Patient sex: M
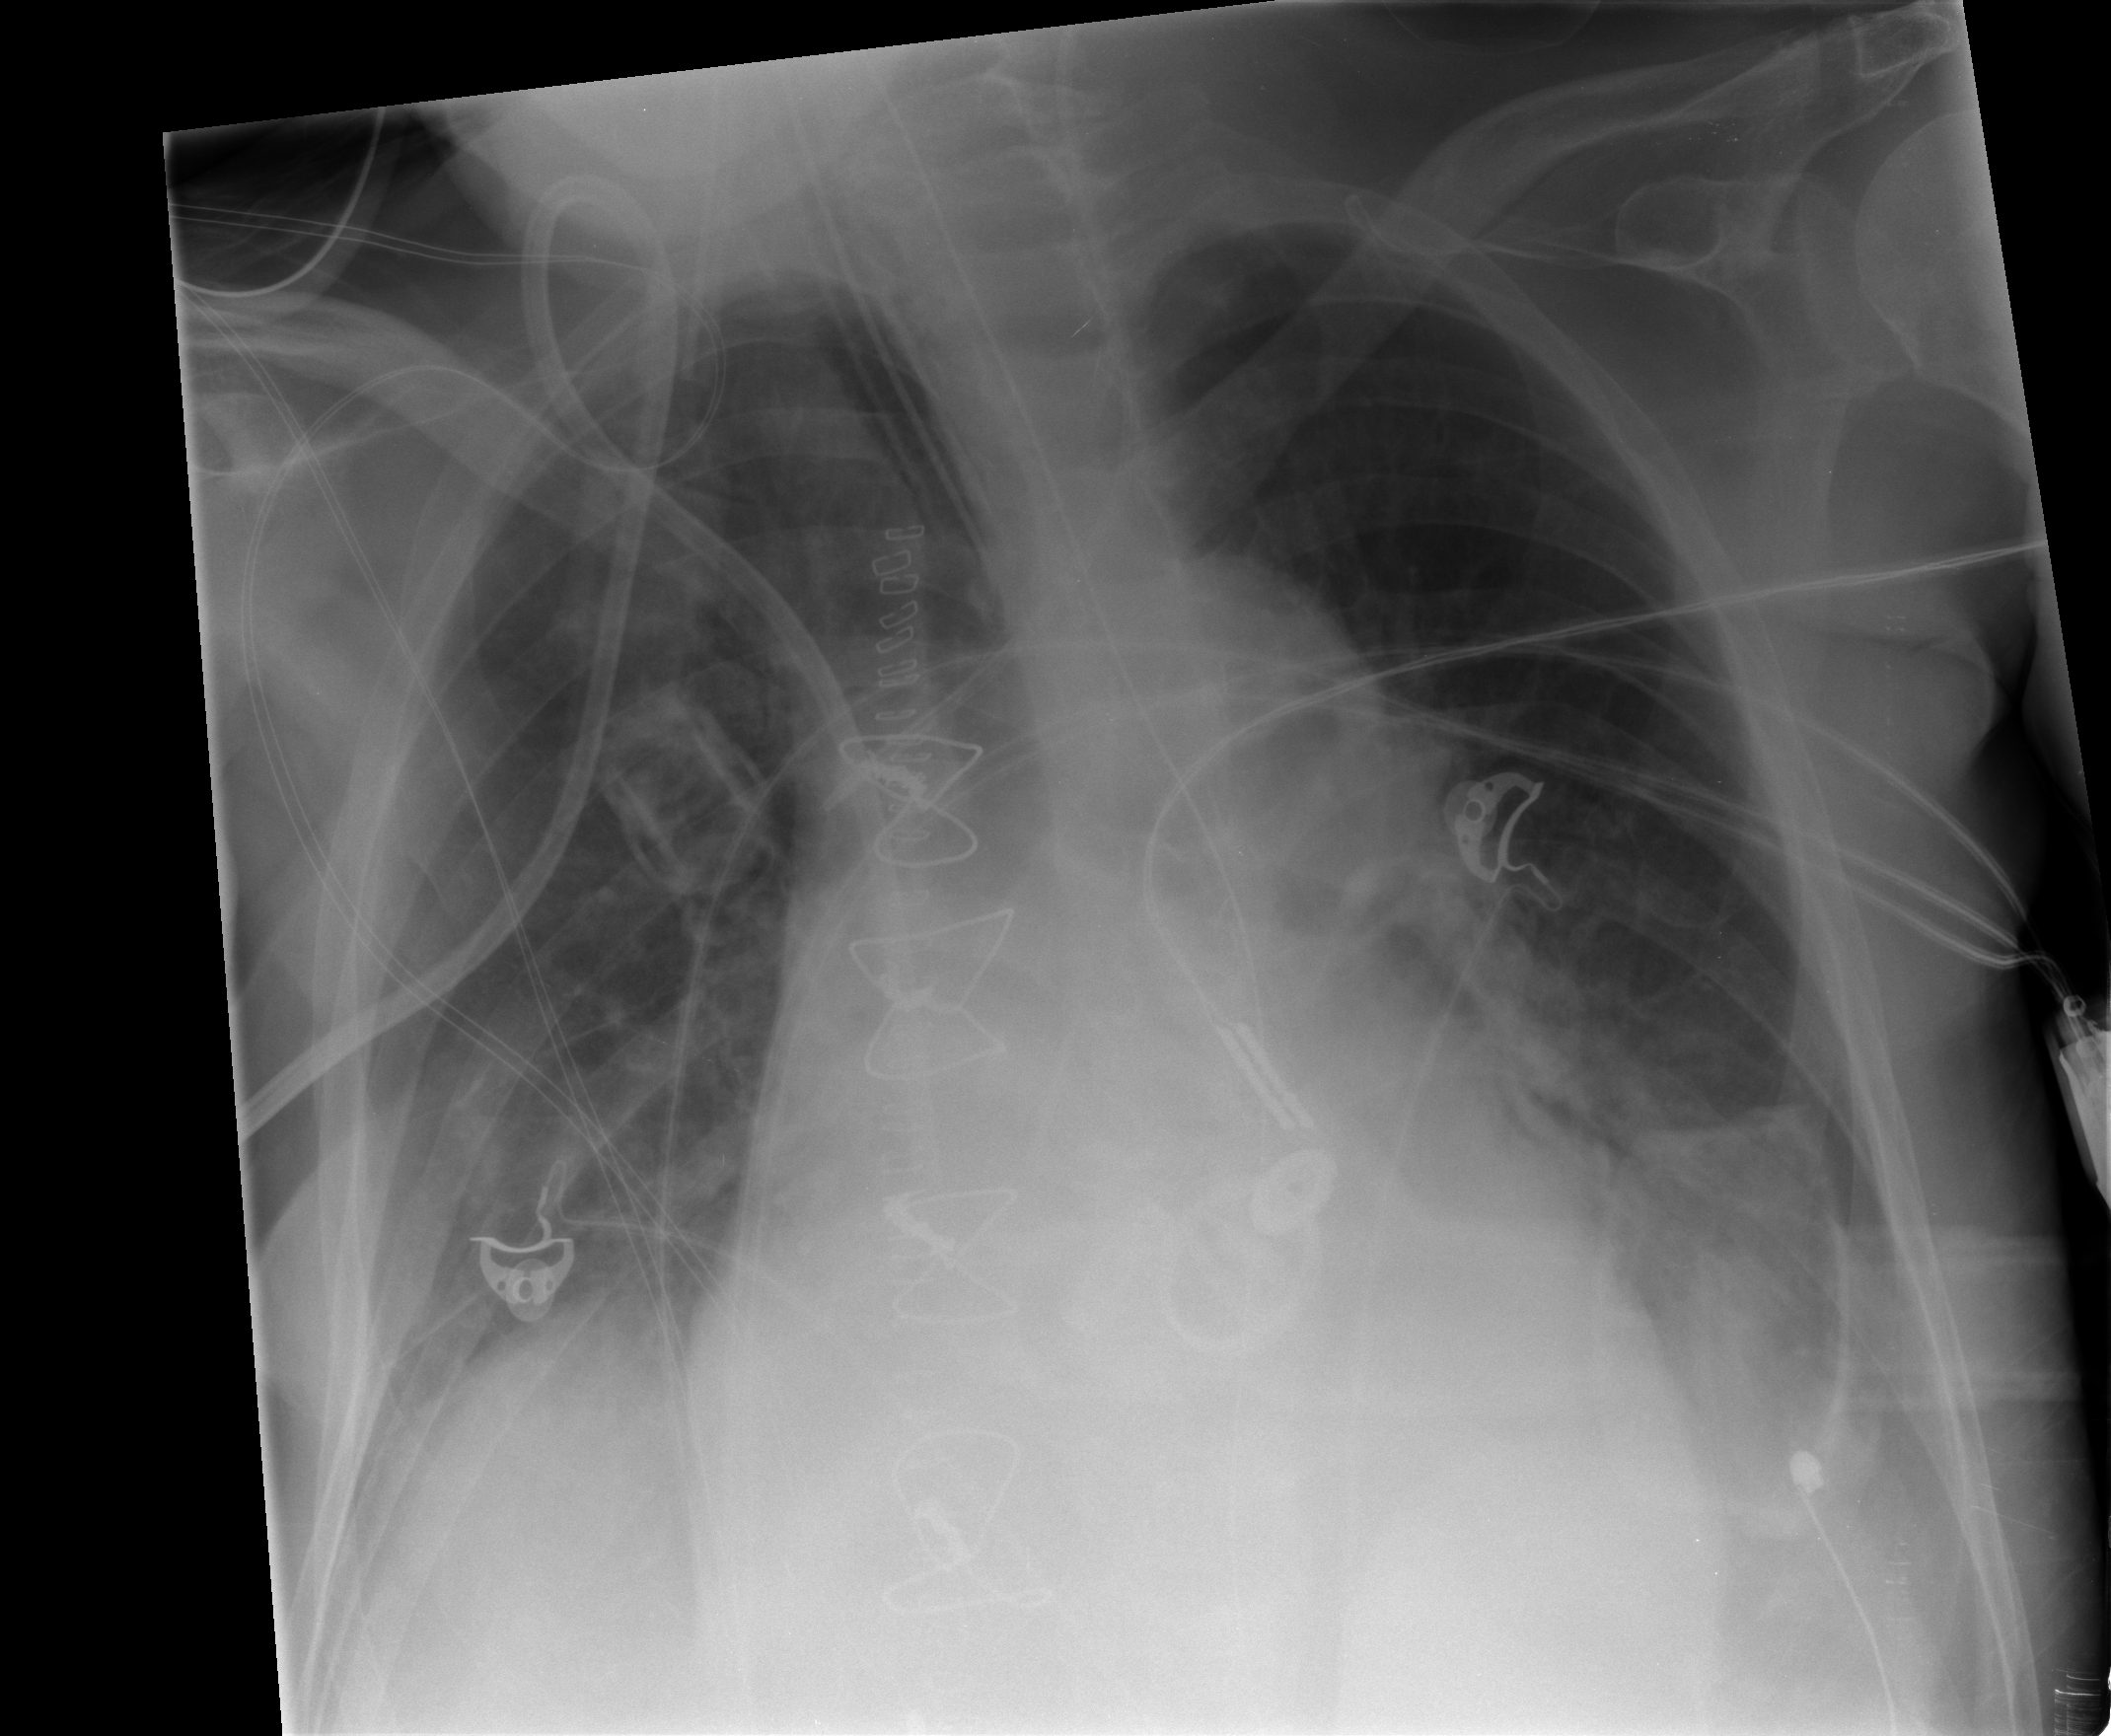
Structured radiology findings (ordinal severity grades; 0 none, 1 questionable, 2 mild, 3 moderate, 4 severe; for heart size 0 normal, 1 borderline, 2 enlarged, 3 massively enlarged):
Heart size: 3
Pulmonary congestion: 2
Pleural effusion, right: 2
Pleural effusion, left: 2
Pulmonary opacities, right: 0
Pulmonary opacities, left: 0
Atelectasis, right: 3
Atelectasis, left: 3